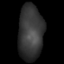
Tissue: lung
Cell type: T cells
Senescence score: 0.2393
Nuclear area (px): 1355
Mean DAPI intensity: 54.934